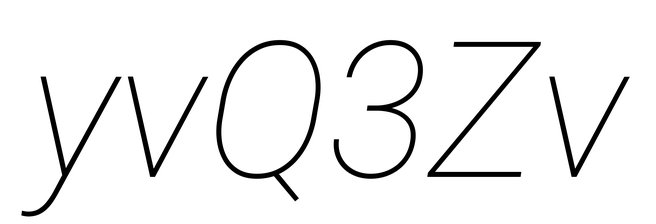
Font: Roboto-Italic_Thin_Italic